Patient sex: F
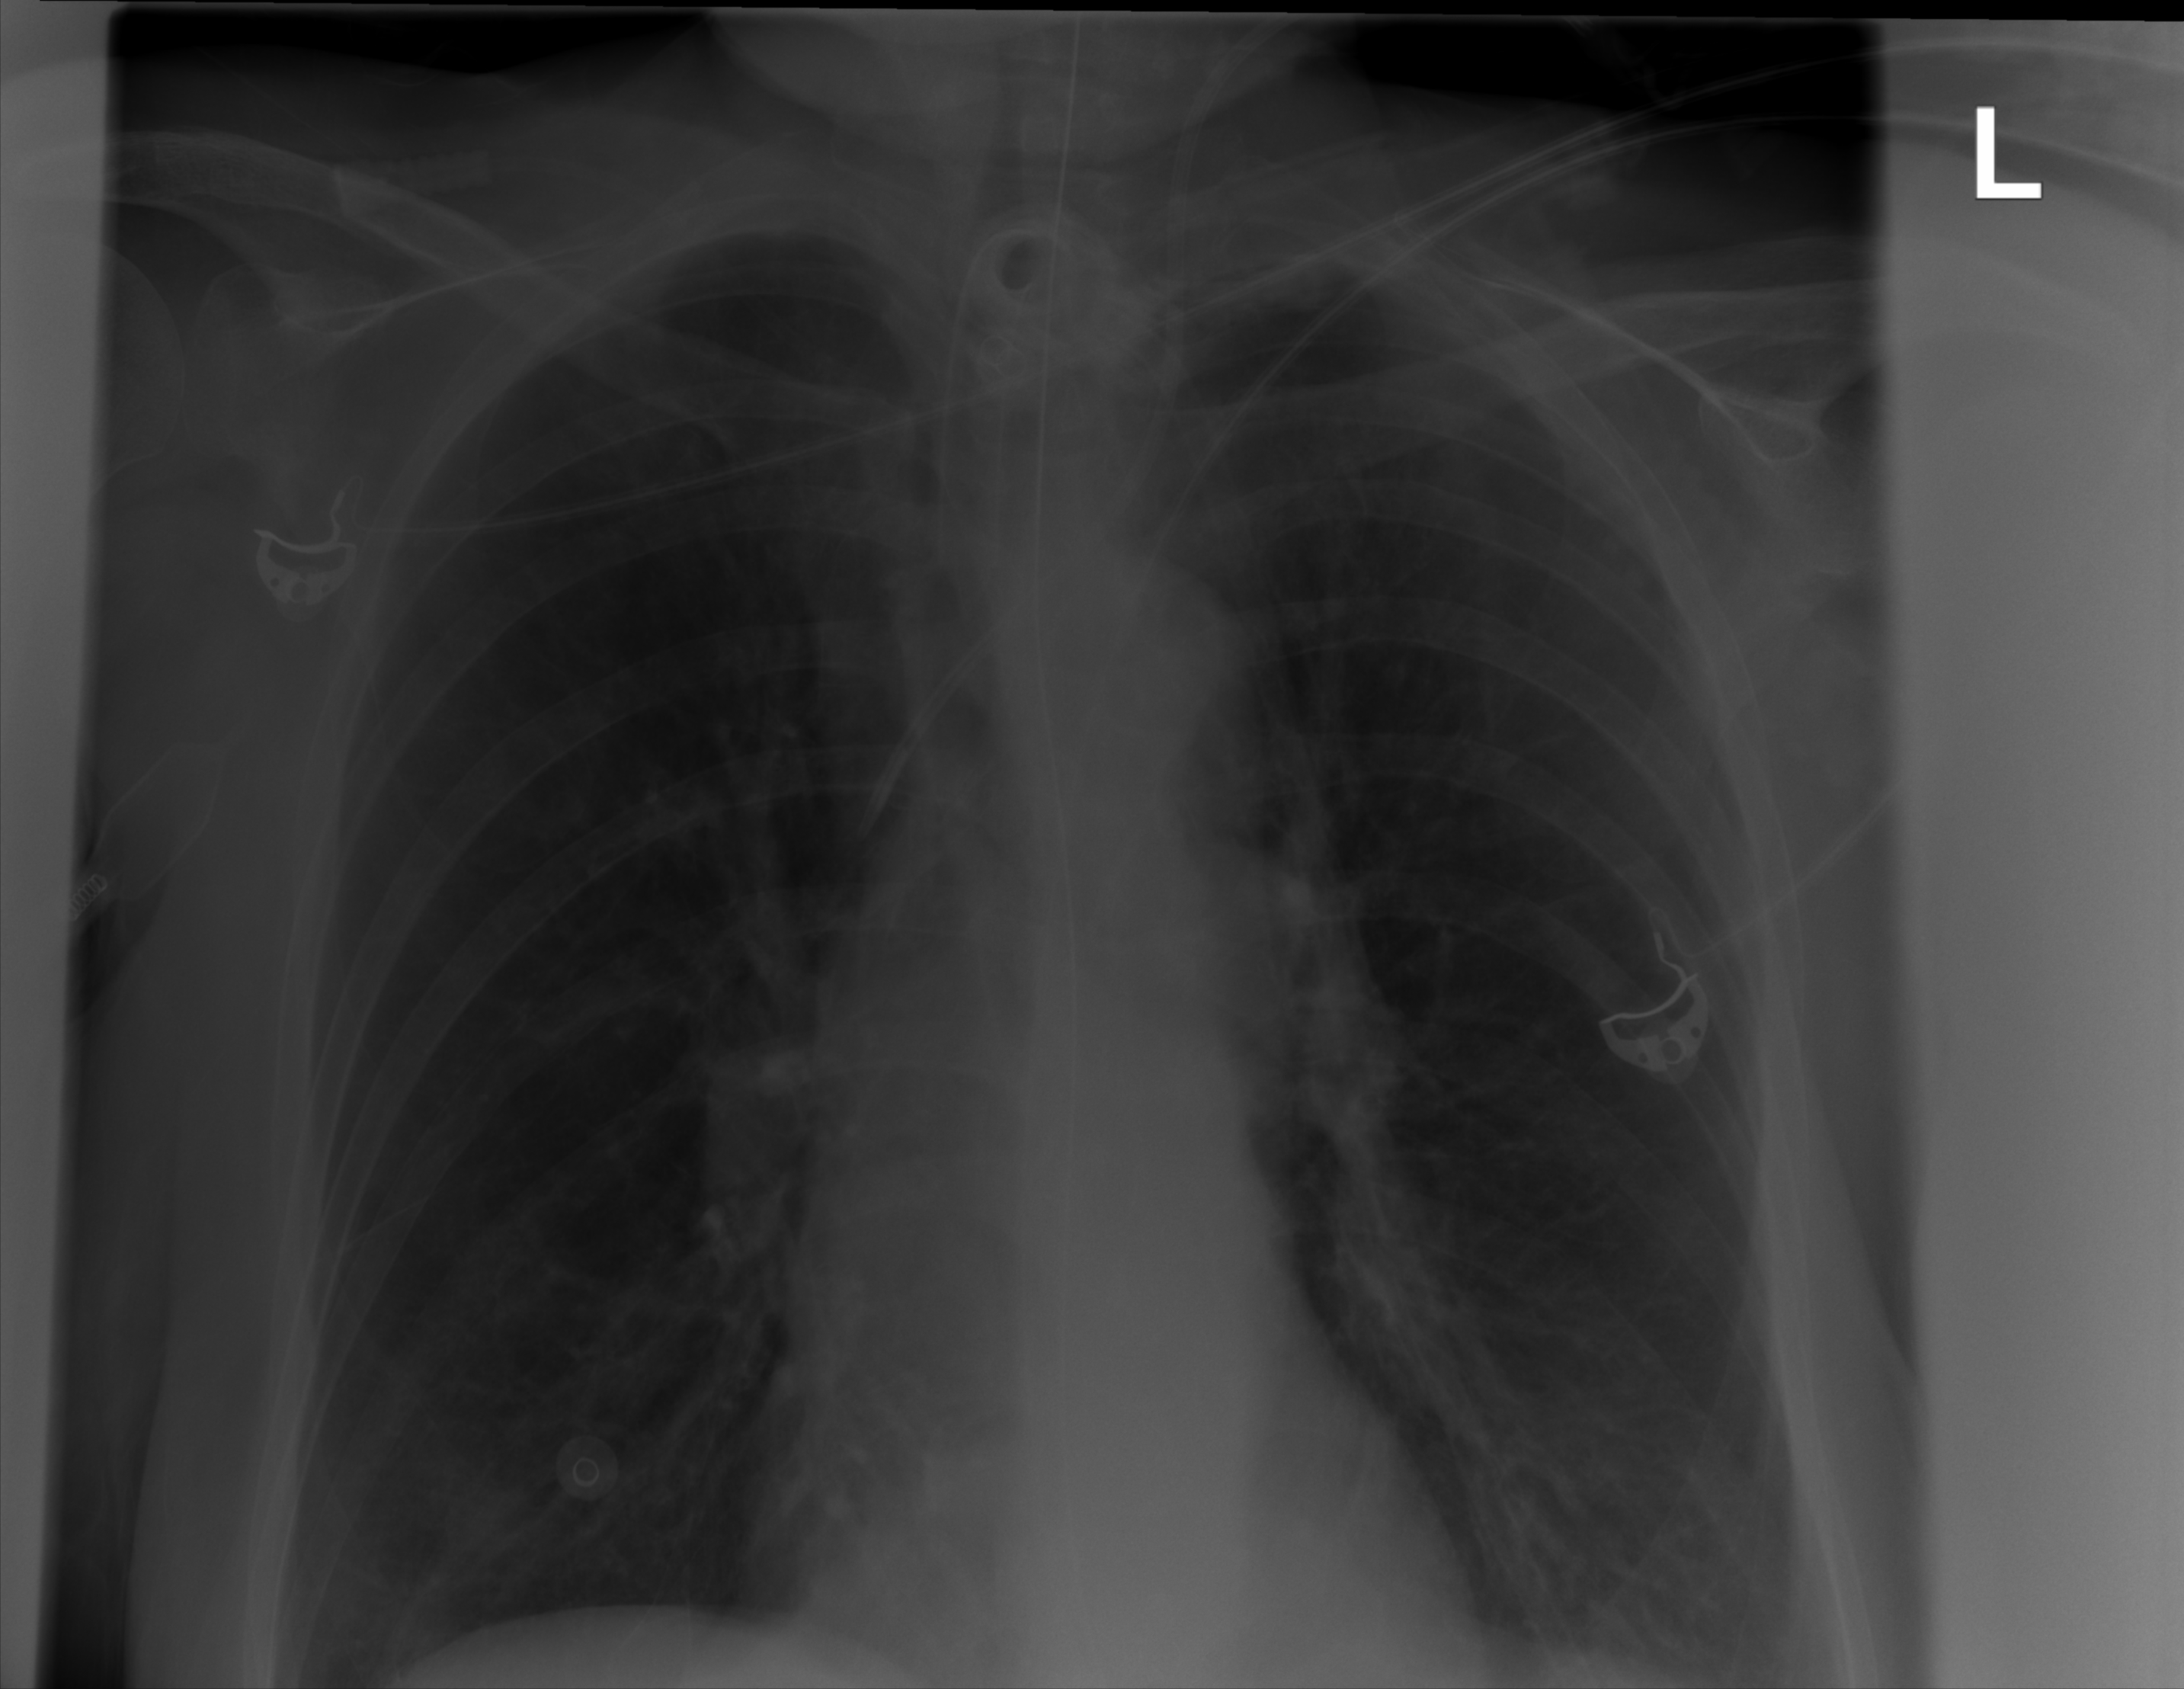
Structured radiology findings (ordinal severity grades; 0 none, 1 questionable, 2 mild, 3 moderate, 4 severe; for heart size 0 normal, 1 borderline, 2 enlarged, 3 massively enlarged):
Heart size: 0
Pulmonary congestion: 0
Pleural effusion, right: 0
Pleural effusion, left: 1
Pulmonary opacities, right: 0
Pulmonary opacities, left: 0
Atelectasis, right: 1
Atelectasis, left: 2